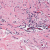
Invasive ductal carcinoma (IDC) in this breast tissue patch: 0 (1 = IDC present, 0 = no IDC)